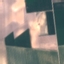
Land use / land cover class: AnnualCrop